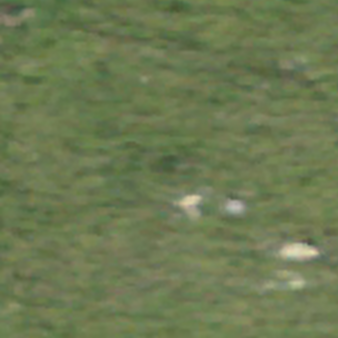
Label: other